Question: I have several images like the one which can be seen below:

In all images the location of the two bars are always in the same position on the y axis. They only change intensity.
I would like to take a pixel row at a certain height on the y-axis of all images, stitch them together and display the resulting image.
So far i have the following in Matlab:
'''
A = imread('image0000000351.pgm');
A = floor(A./16); % // transform back to 12 bit
[n m] = size(A);
B = A-400; % // remove background noise
imagesc(B);
'''
I'm a bit lost at this stage. How would i proceed to cut a slice on the y-axis for several images and stich them together?
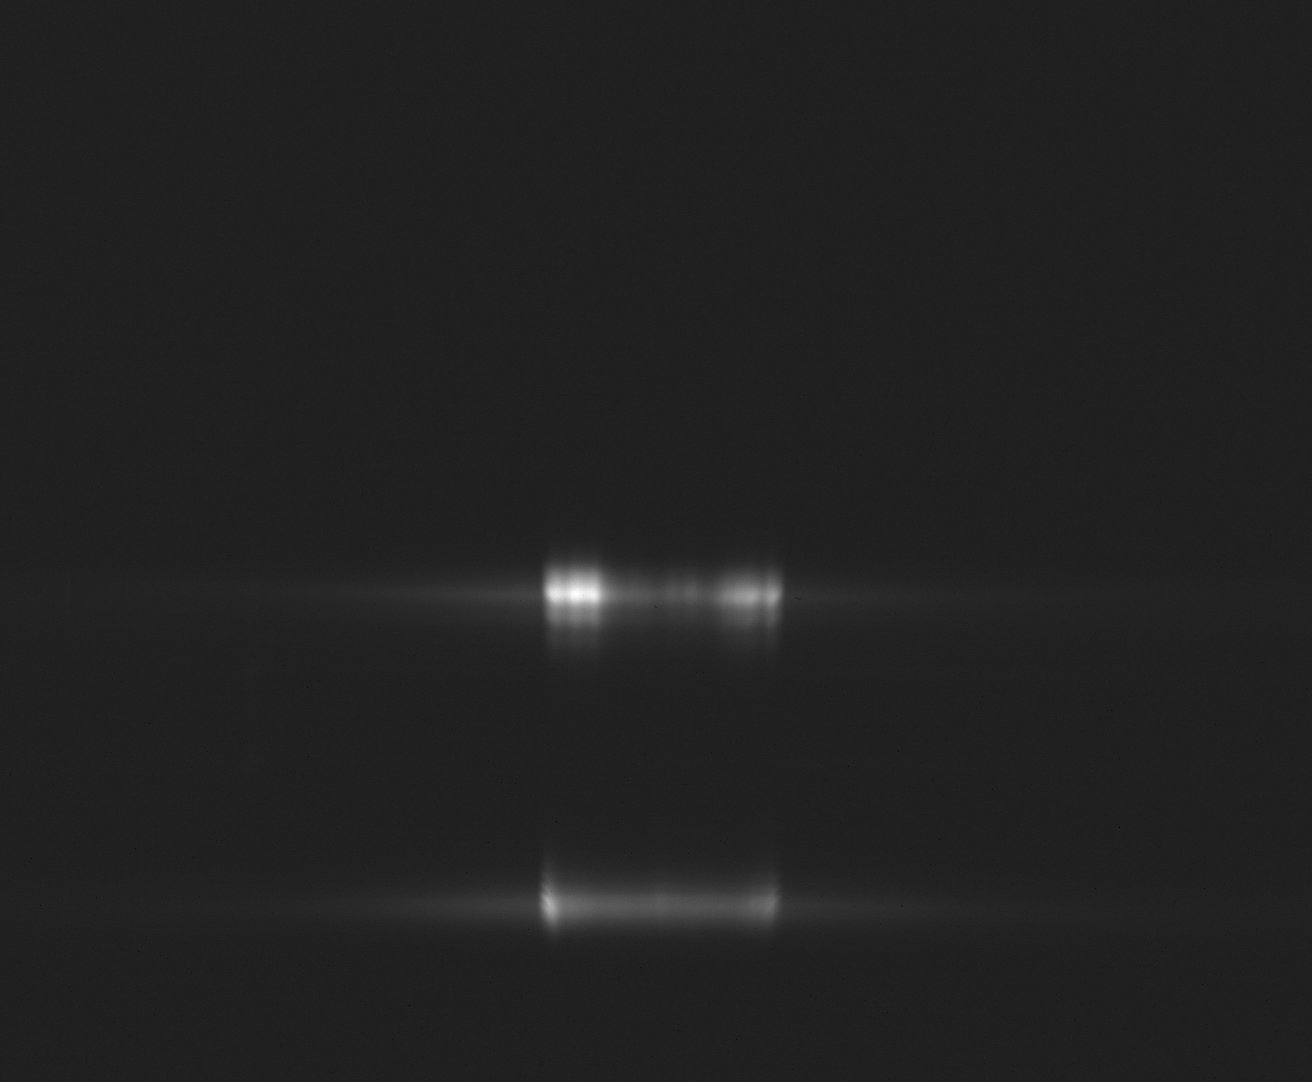
Answer: To take a slice out of an image you would just use normal range indexing. Assuming a multichannel color image,
'''
C = B(startY:endY,:,:);
'''
You don't say if the images are aligned along the X-axis or if they need to be adjusted, but if they're already aligned all you need to do from there is concatenate each new slice to the final image.
'''
FinalImage = vertcat(FinalImage, C);
'''